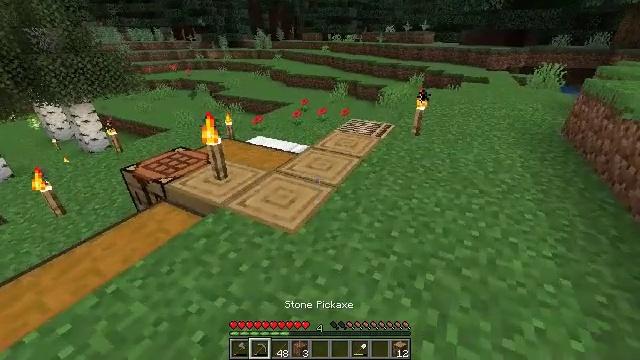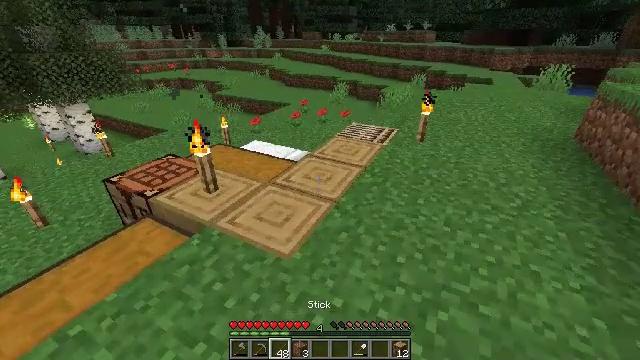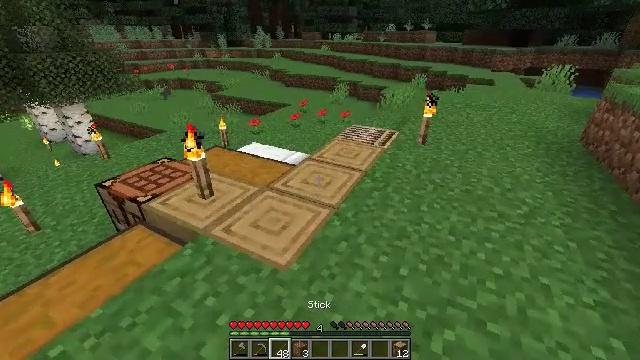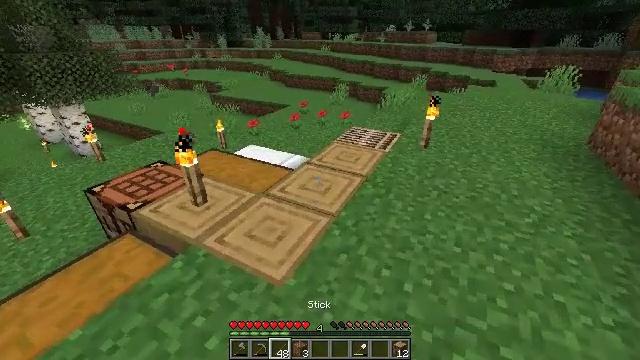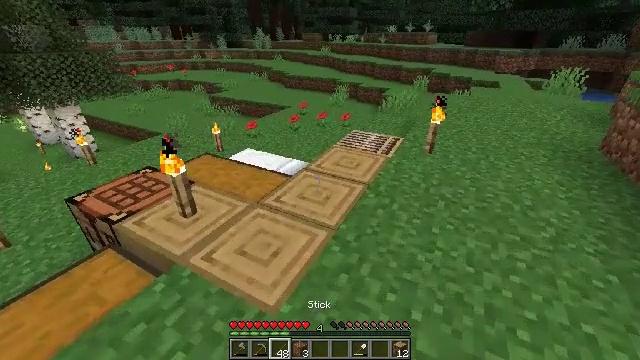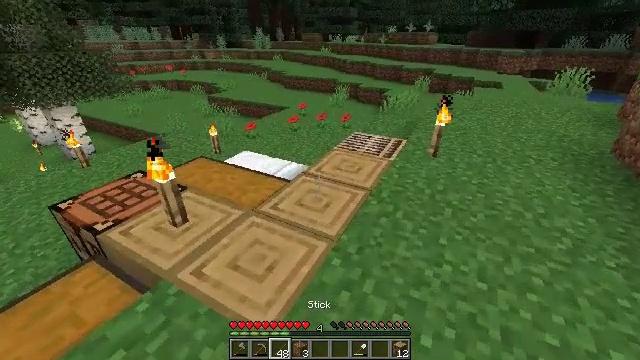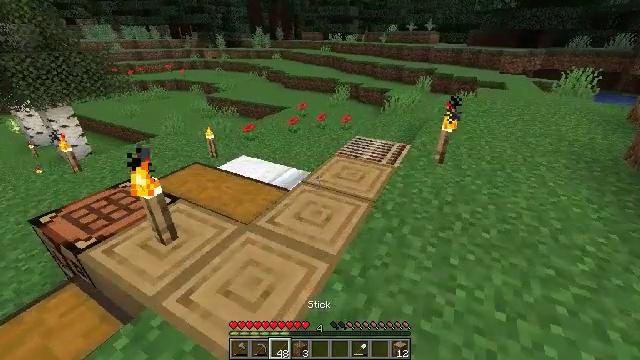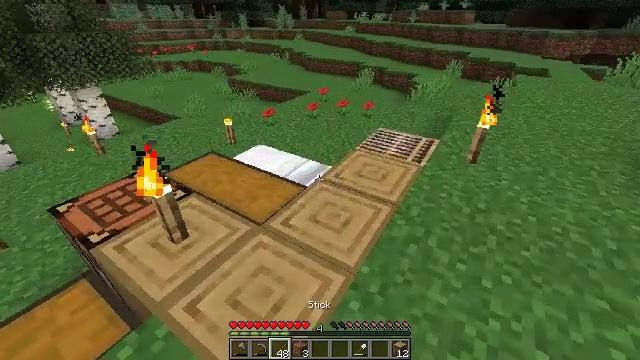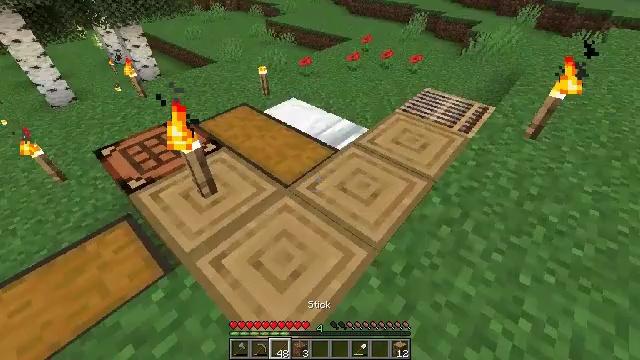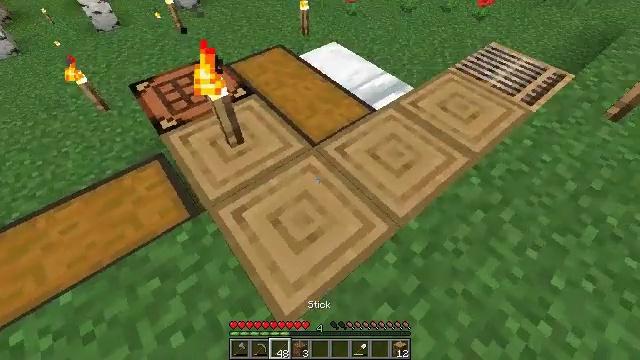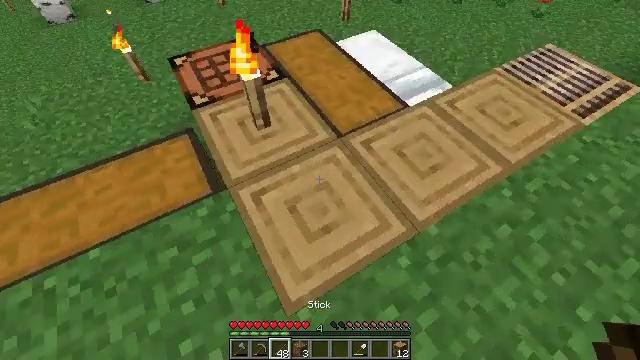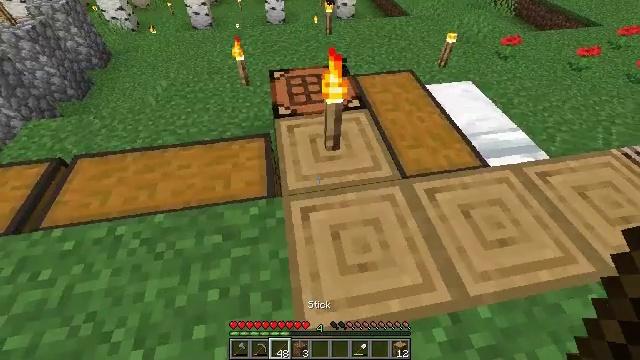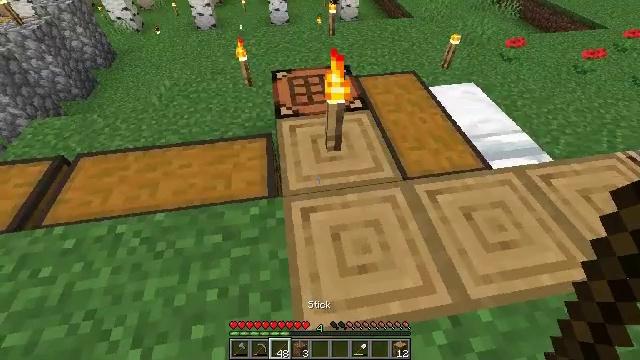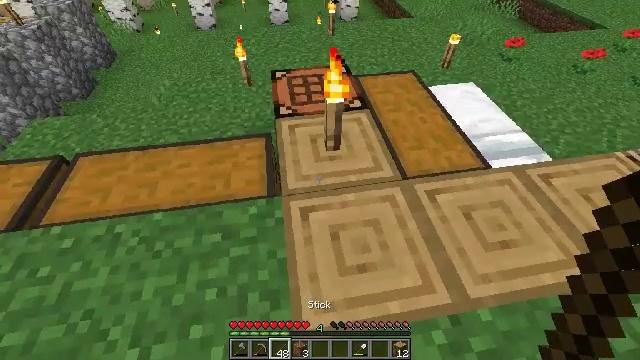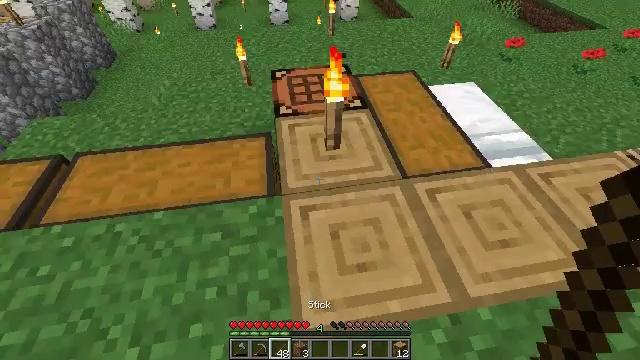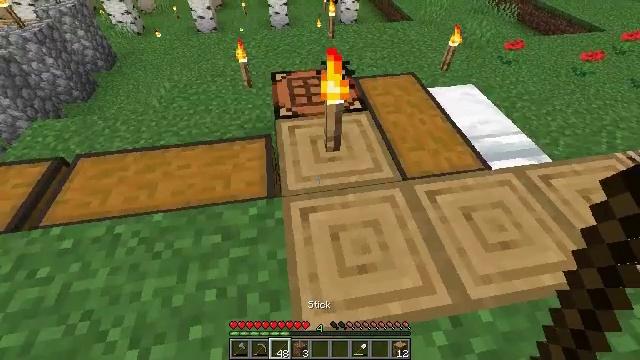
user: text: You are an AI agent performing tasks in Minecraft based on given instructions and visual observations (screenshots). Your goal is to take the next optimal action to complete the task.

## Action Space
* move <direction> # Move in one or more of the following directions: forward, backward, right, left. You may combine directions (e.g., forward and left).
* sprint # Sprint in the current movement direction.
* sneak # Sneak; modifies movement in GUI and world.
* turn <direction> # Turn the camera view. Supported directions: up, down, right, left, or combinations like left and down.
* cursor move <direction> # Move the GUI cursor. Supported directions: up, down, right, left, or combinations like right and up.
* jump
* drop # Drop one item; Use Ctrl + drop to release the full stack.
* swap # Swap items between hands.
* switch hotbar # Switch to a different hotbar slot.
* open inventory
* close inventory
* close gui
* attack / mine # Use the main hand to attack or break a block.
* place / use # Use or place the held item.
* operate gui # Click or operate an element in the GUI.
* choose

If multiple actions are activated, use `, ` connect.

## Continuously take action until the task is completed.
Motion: motion action
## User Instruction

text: Attack the torch to pick it up.
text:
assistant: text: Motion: move forward
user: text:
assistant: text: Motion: move forward
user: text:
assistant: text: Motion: move forward
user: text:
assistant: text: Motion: move forward
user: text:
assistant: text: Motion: move forward
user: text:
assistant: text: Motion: move forward
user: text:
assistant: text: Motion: move forward, turn left and down
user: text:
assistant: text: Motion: turn left and down
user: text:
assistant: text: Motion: turn left and down
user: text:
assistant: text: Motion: turn left and down
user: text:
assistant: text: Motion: turn left and up
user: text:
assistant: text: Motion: no_op
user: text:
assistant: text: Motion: no_op
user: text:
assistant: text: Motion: no_op
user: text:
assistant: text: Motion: no_op
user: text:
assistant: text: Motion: turn left and down
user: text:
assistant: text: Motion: turn left
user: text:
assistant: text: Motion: turn left and down
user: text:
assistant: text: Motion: turn left and down
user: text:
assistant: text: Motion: turn left
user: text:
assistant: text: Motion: no_op
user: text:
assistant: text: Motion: no_op
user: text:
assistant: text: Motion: no_op
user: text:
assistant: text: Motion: move forward, turn right
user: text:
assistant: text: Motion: move forward
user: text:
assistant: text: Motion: move forward
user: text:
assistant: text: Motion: no_op
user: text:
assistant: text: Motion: no_op
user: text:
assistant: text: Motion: turn right
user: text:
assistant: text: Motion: turn right